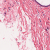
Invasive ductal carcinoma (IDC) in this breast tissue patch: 0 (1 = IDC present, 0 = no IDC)